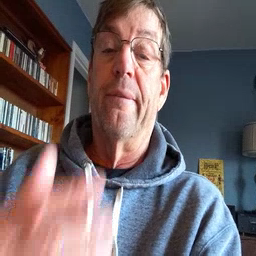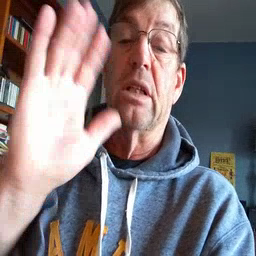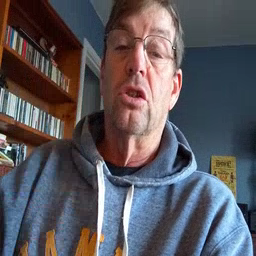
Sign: finish